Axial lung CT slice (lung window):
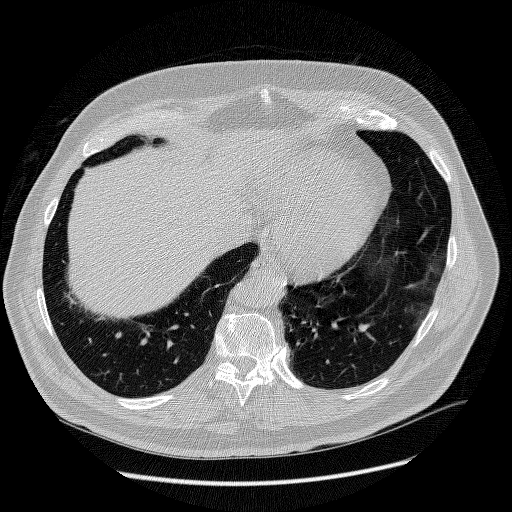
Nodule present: no